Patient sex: M
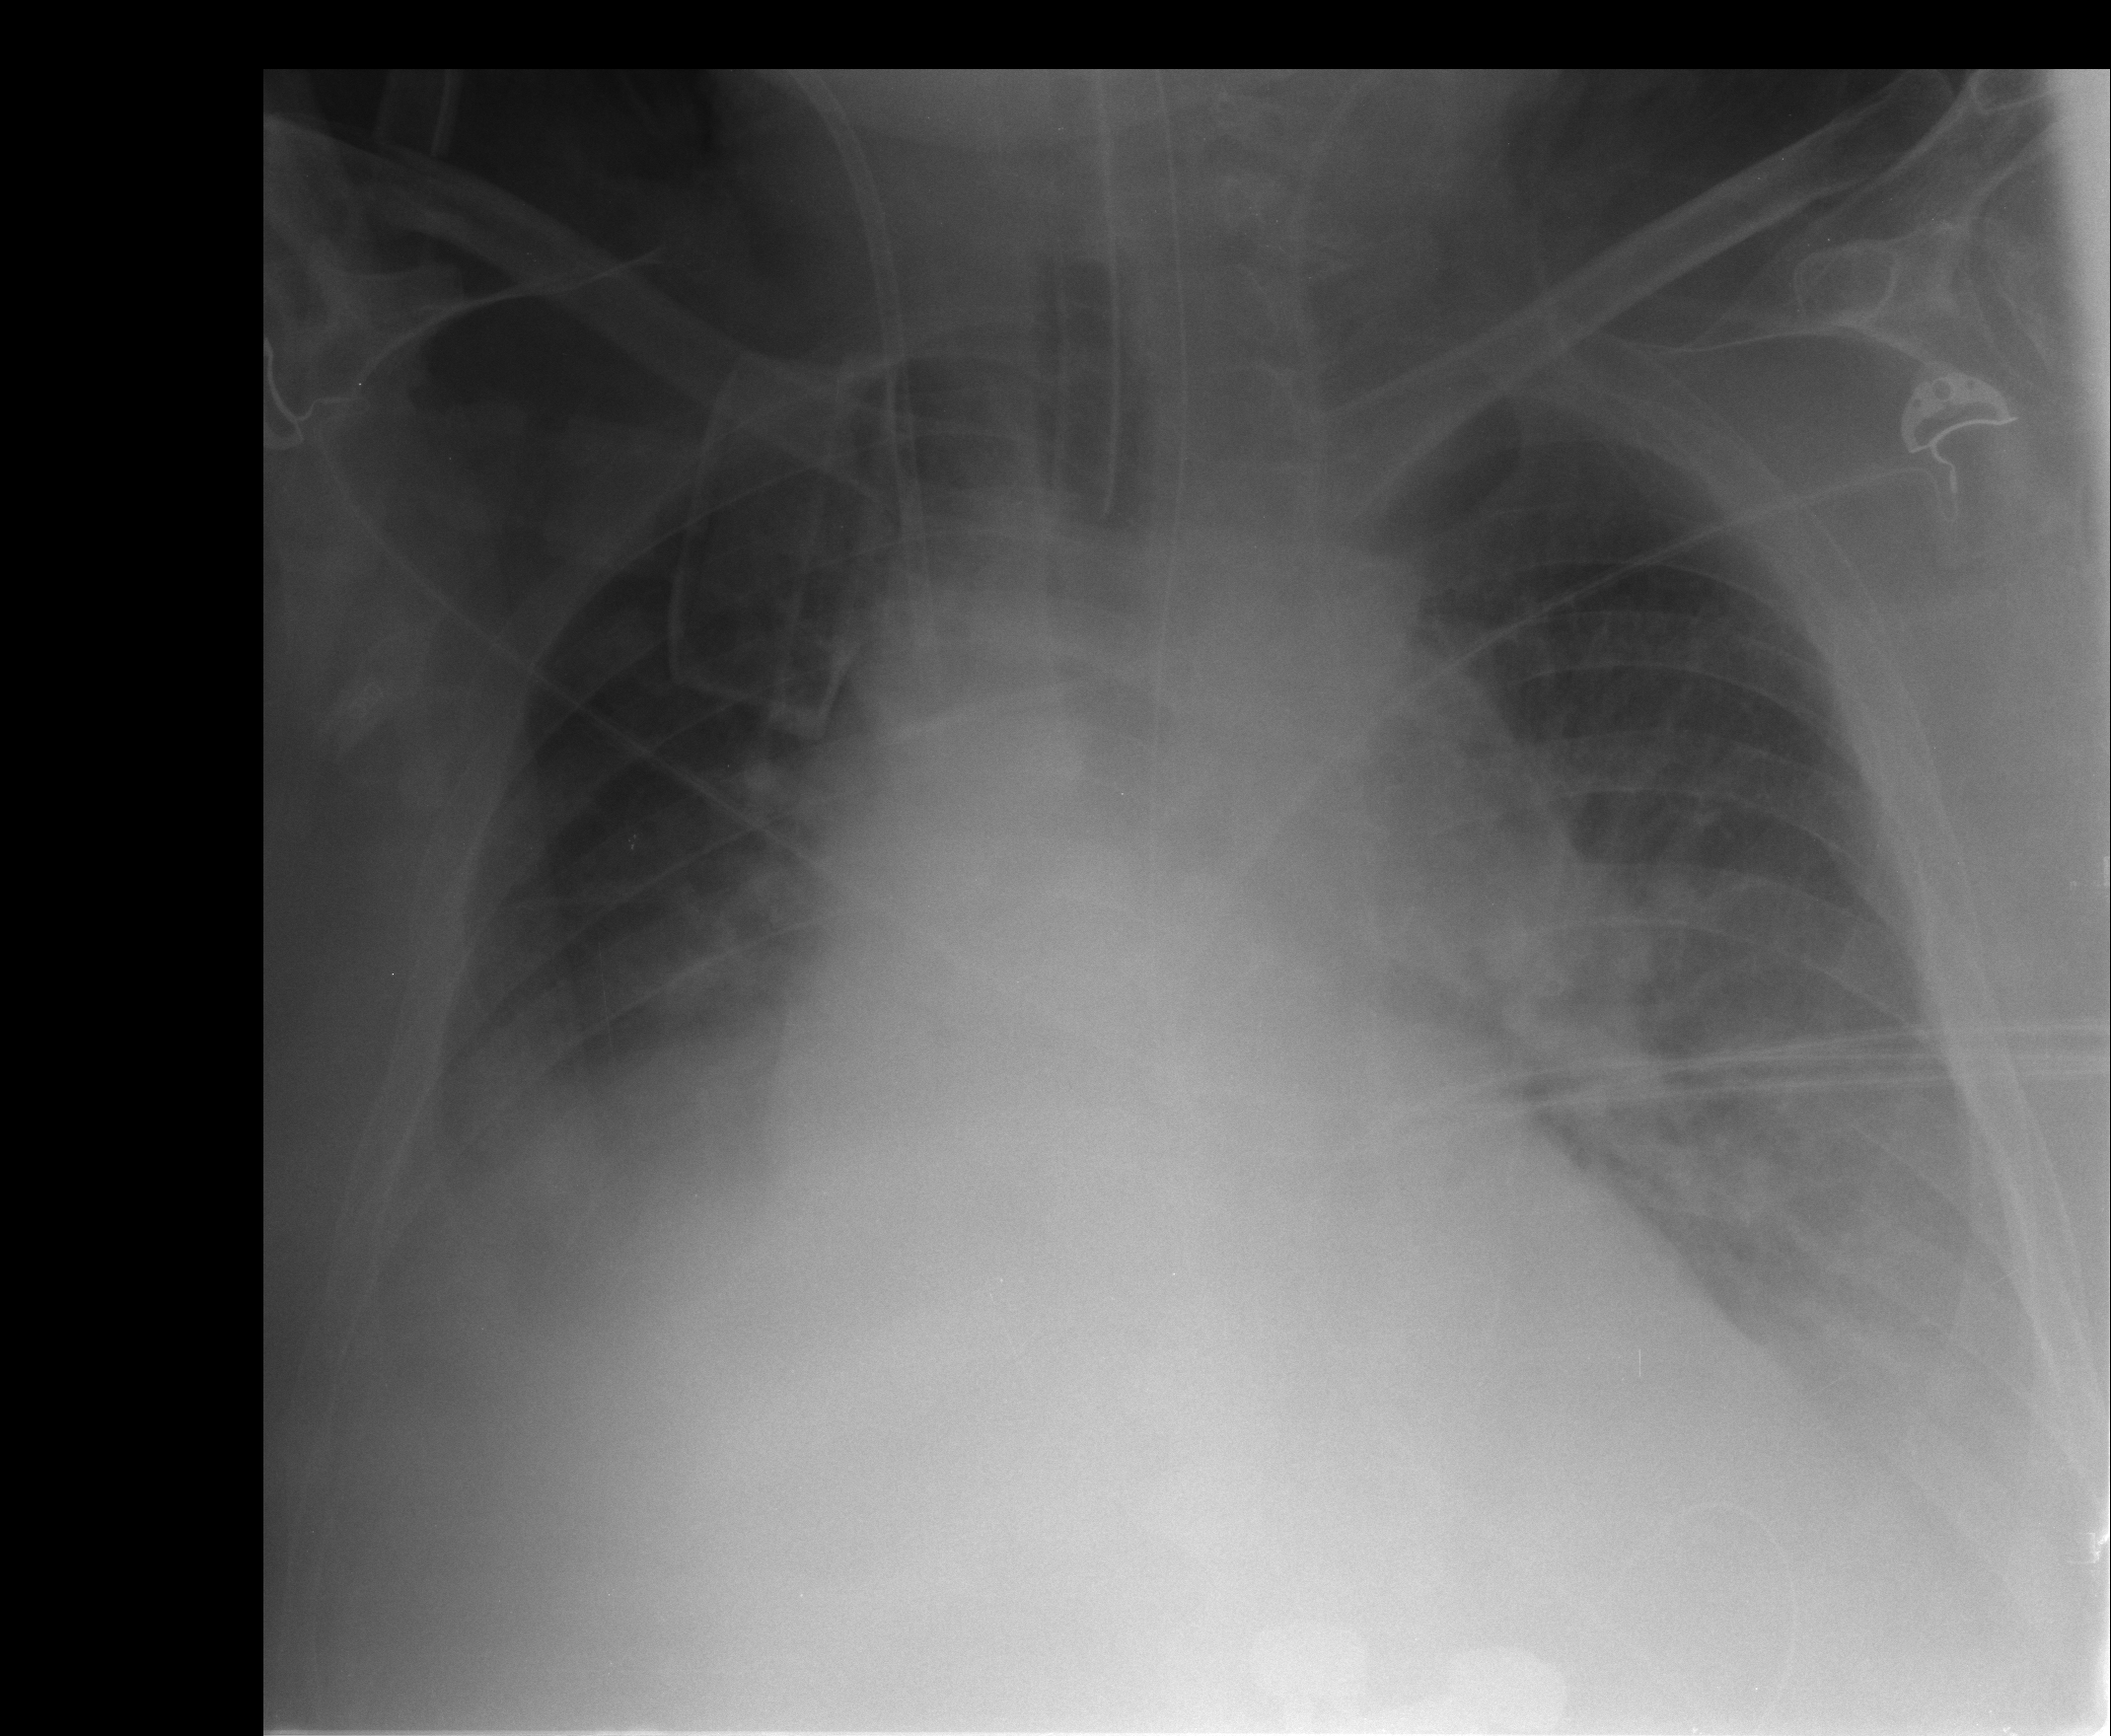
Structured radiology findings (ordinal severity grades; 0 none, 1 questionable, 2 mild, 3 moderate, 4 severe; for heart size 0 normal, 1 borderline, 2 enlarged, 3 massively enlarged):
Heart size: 2
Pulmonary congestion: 2
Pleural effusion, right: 3
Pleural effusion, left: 2
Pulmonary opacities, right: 1
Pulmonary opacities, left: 1
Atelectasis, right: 3
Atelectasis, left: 2